Question:
I would like to delete the commit 9dfd73, the one highlighted.
As you can see it's not a branch. It's the result of a detached head.
I tried to make a branch on it and then delete that branch using git branch -D 9dfd73, but that deleted the branch, leaving the commit.
Any ideas?
UPDATE:
For some reason, that commit doesn't exit in my tree any more, and I didn't have the chance to try your solution.
But I'll mark it as the correct answer if you can explain what does that command really does :-)
git rebase --onto <9dfd73>^ <9dfd73> HEAD
I understand it's something like: "take all the commits between the commit 9dfd73 and HEAD (excluding HEAD itself) and put them on top of the commit 9dfd73"
But I don't understand the ^ symbol.
Also, I'm not sure if the ID should be the same. Could you explain further?
Thank you
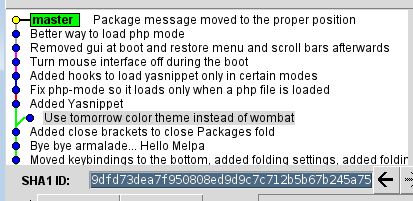
Answer: You should try the file > reload menu in gitk (). This will probably make your commit disappear, since it is not the current commit anymore and it is not on any branch.